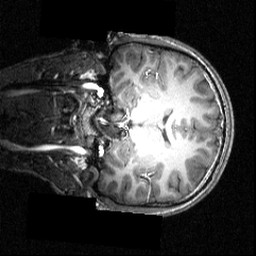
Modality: T1w
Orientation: coronal
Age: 18
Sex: male
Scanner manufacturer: siemens
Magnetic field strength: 3.951 T
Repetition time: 1.5 s
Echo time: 0.00335 s